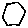
Label: hexagon